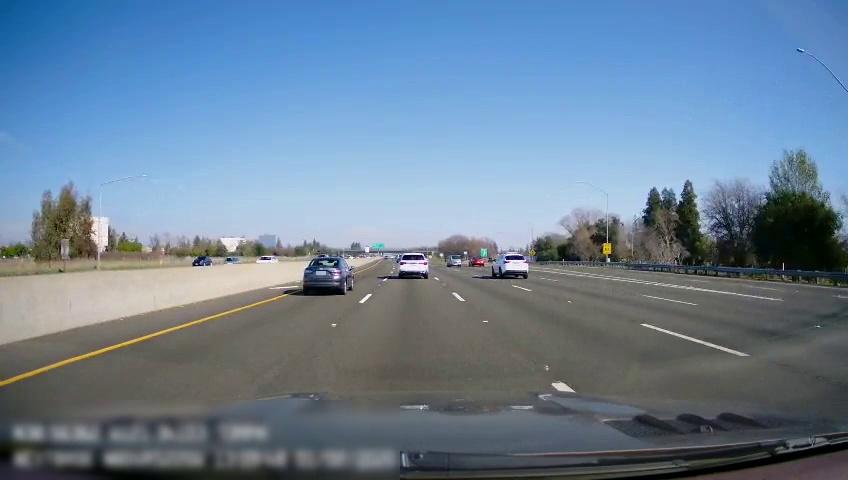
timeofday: Day
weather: Sunny
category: Drivable Space
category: Vehicles | SUV
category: Vehicles | Car
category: Vehicles | Car
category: Vehicles | Car
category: Vehicles | SUV
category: Vehicles | Car
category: Vehicles | Car
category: Vehicles | Van
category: Lanes | Alternate Lane
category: Lanes | Current Lane
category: Lanes | Current Lane
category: Lanes | Alternate Lane
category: Lanes | Alternate Lane
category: Lanes | Alternate Lane
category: Lanes | Alternate Lane
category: Lanes | Alternate Lane
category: Lanes | Alternate Lane
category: Traffic | Signs
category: Traffic | Signs
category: Traffic | Signs